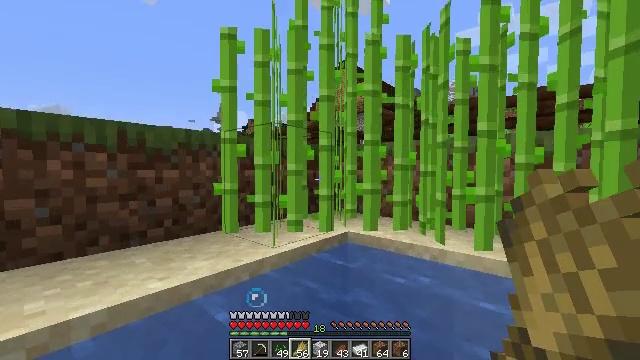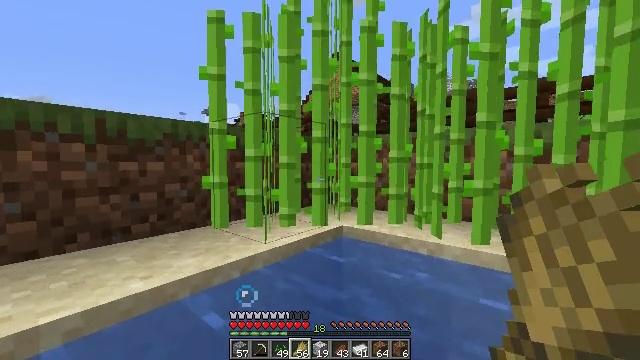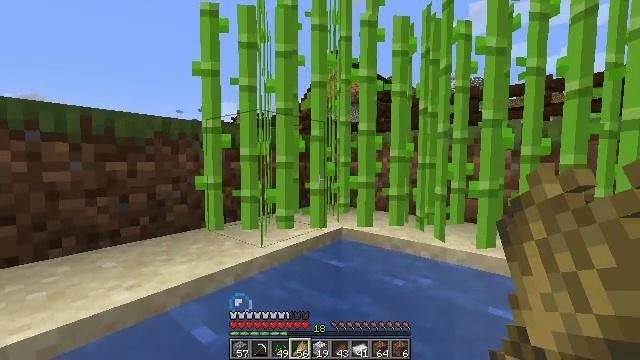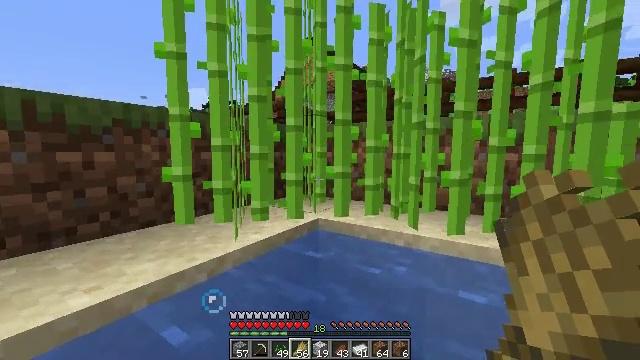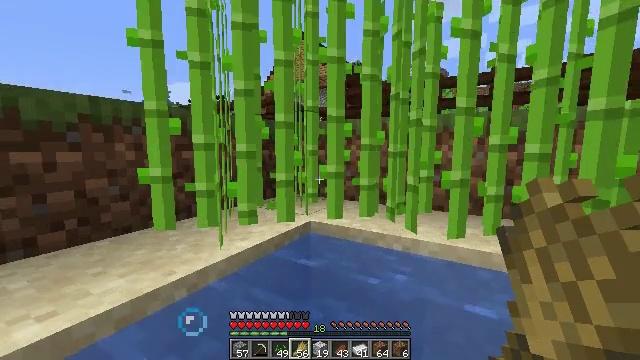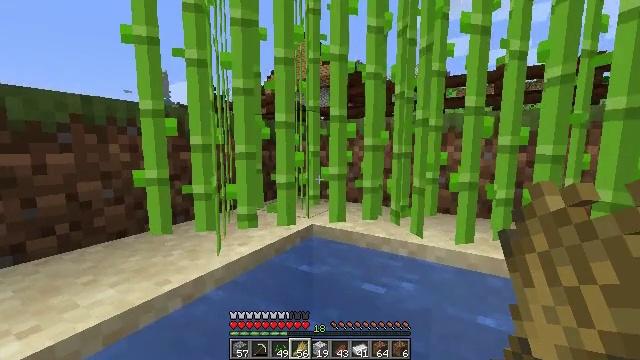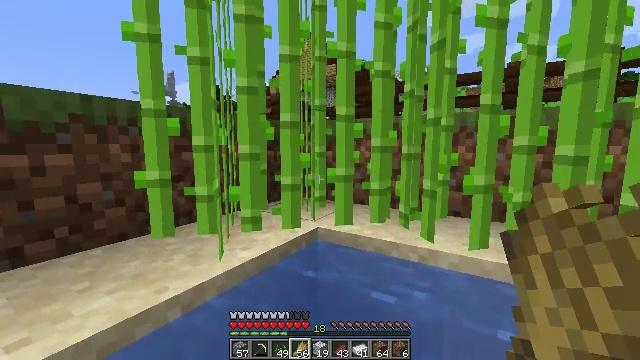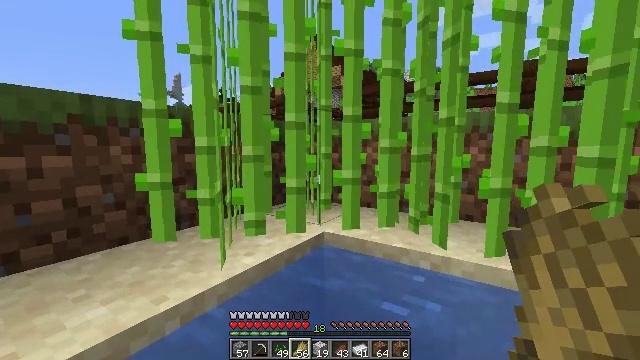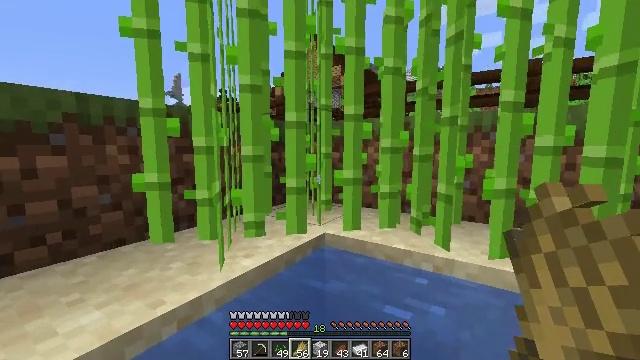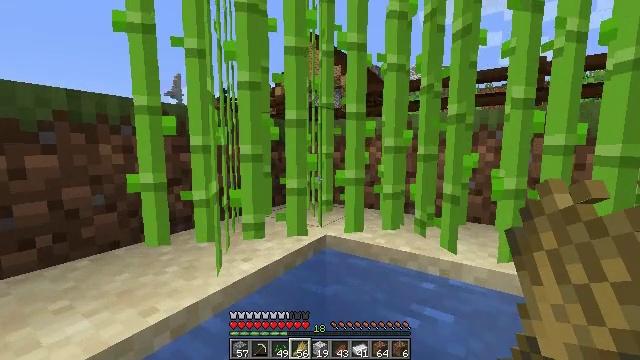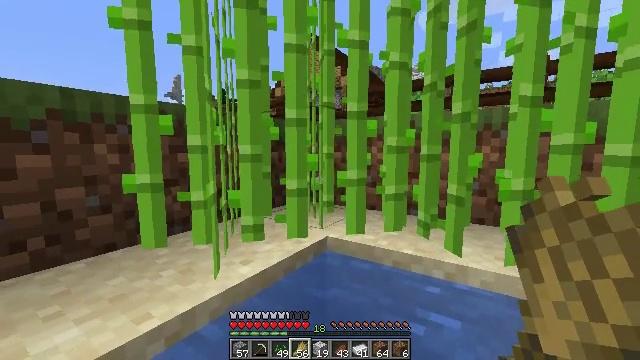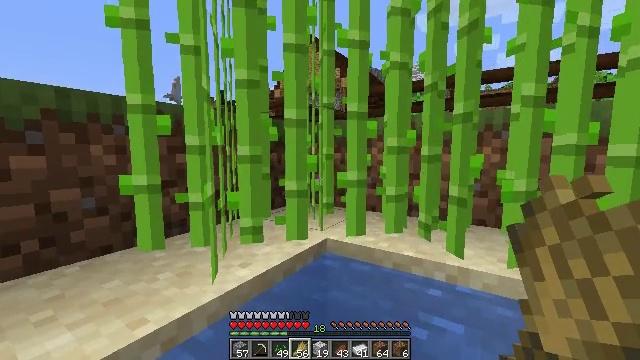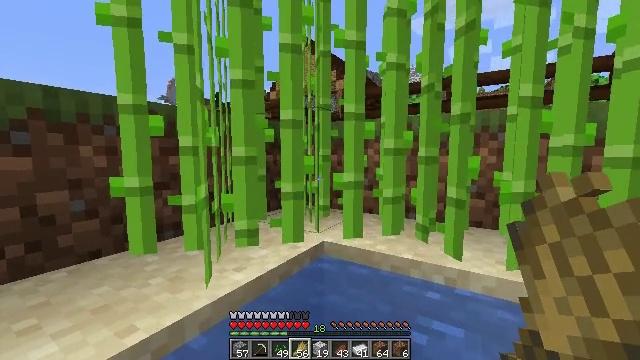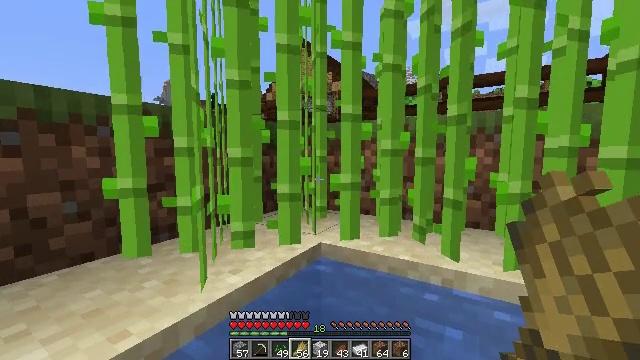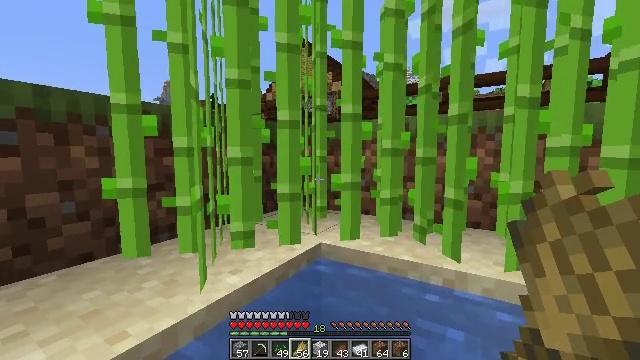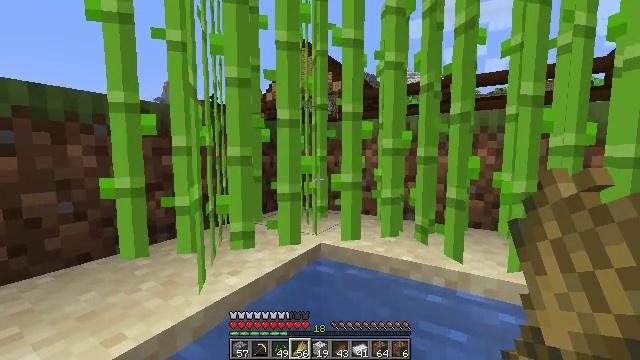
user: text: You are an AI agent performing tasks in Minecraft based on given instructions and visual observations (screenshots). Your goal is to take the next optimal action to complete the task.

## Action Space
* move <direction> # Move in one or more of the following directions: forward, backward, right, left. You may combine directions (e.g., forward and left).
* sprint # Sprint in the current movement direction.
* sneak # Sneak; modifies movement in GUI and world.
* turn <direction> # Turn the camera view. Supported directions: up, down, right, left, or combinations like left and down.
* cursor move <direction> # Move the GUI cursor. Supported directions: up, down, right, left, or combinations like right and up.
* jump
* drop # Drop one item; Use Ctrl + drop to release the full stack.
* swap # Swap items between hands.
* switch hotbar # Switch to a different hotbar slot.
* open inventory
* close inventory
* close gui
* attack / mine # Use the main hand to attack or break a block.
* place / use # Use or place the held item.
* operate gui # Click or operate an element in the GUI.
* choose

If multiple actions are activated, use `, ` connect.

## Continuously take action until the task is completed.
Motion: motion action
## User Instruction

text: Harvest sugar cane from the plant.
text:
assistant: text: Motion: move forward, turn right and down
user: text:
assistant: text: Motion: move forward
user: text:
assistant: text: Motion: move forward, turn right and down
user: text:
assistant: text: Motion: move forward, turn right
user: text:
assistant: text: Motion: move forward
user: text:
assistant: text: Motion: turn left
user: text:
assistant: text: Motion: turn left
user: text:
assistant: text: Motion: no_op
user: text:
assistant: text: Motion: no_op
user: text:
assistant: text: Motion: no_op
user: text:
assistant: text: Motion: no_op
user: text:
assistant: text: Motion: no_op
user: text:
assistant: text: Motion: no_op
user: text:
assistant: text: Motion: no_op
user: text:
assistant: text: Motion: no_op
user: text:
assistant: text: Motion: attack / mine
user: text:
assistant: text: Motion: attack / mine
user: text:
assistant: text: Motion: attack / mine
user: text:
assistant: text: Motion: no_op
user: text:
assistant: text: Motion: no_op
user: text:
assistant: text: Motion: no_op